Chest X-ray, AP view. Patient: 67 years old, sex F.
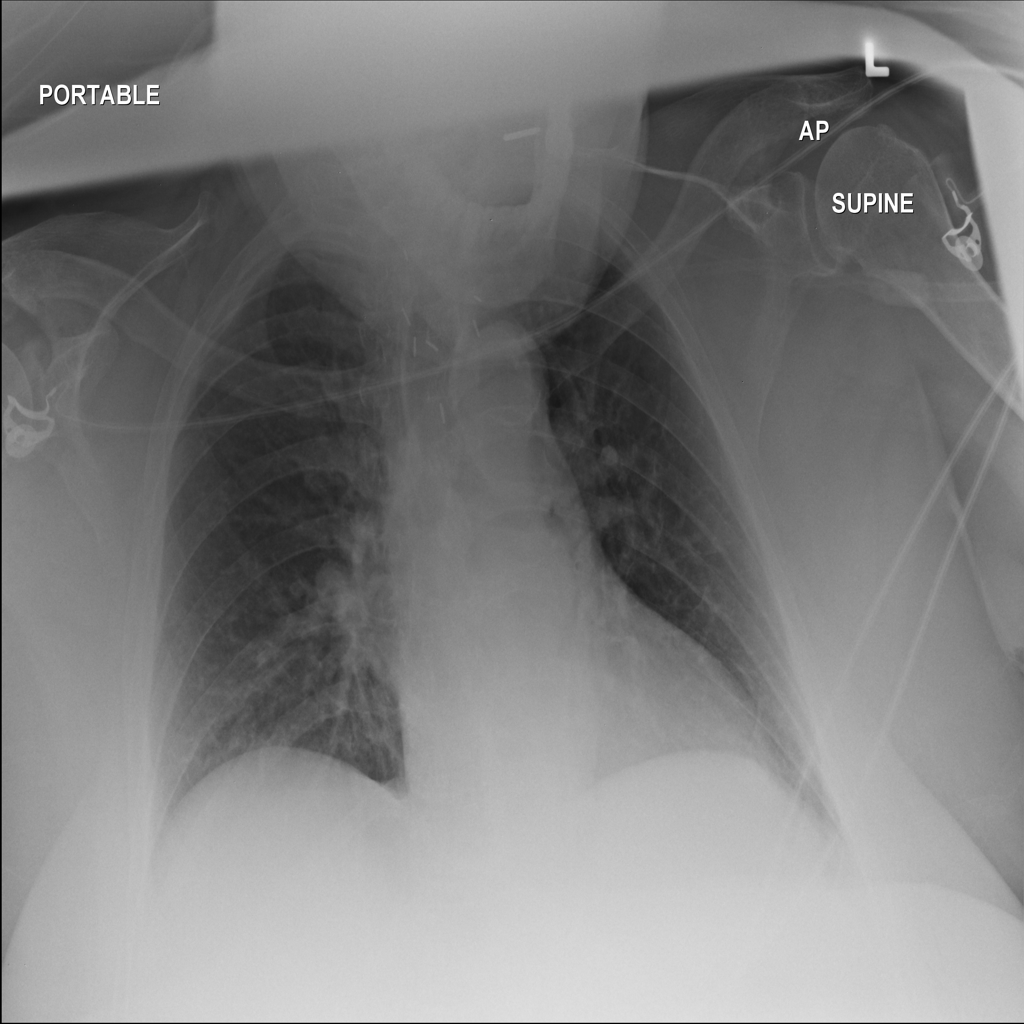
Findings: Infiltration